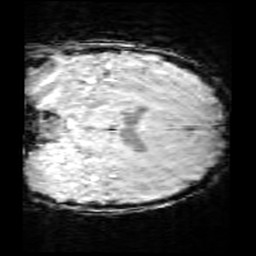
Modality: SWI
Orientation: coronal
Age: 10
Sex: male
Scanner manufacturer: siemens
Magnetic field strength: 3 T
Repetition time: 0.027 s
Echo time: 0.02 s